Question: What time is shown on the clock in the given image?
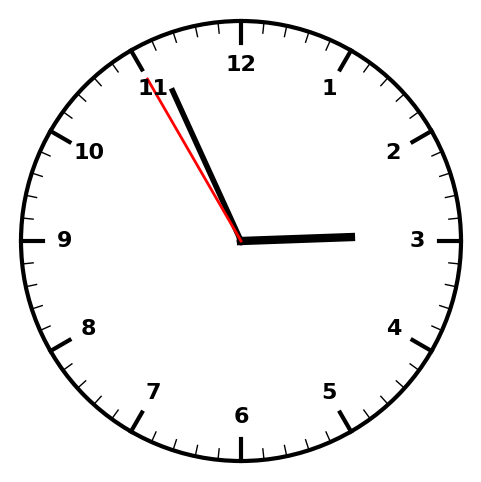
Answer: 02:55:55